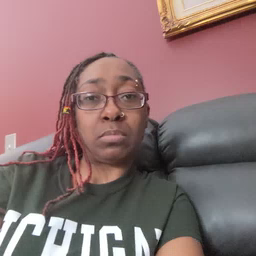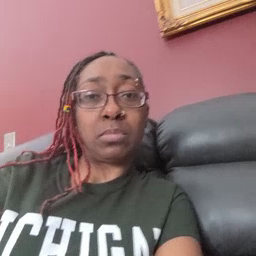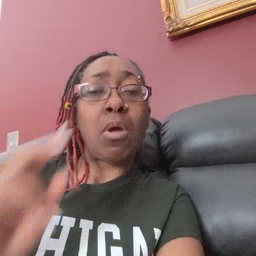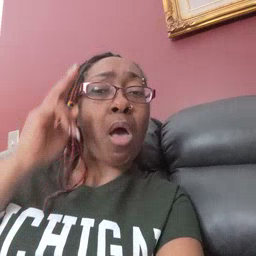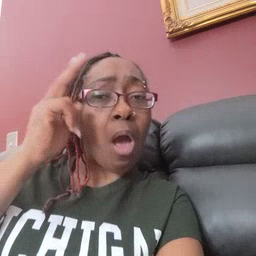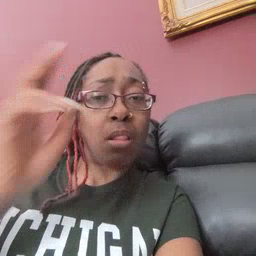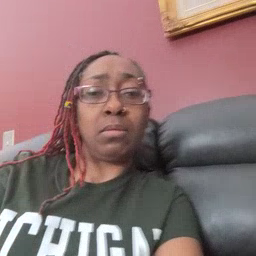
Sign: uncle